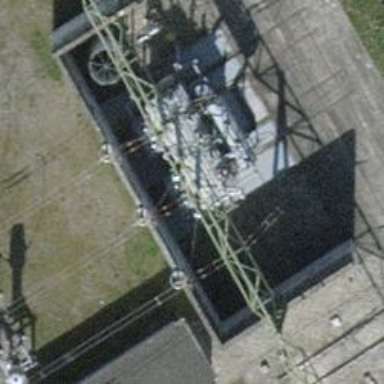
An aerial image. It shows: Transformer.